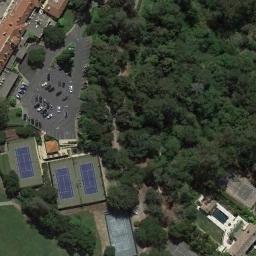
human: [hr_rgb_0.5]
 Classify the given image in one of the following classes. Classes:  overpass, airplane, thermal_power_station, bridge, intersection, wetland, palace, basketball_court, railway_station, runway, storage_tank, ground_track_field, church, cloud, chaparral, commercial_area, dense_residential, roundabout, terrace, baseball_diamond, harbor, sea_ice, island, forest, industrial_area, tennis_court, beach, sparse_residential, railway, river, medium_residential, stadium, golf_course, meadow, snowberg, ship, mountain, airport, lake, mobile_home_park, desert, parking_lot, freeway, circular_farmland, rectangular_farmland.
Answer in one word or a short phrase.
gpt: tennis_court